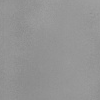
Atmospheric dust classification: dusty